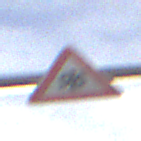
Verkehrszeichen: SchneeOderEisglaette
Umgebung: Outdoor, Suburban
Tageszeit: MorningAfternoon
Wetter: PartlyCloudy
Licht: Natural
Jahreszeit: NotSpecified
Kontrast: HighContrast